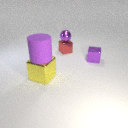
large yellow metal cube in front of small red metal cube